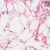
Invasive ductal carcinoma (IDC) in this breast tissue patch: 0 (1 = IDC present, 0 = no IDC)